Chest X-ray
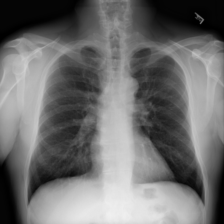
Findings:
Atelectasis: negative
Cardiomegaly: negative
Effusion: negative
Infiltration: negative
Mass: negative
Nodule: negative
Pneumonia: negative
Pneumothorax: negative
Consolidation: negative
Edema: negative
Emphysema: negative
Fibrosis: negative
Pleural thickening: negative
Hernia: negative